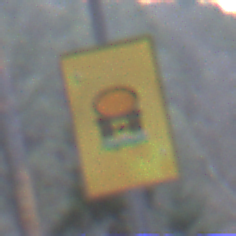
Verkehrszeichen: FahrzeugeMitWassergefaehrdenderLadungOhnePfeilsymbol
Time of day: MorningAfternoon
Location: Outdoor (Nature)
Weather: Overcast
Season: Winter
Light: Natural